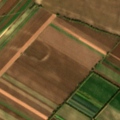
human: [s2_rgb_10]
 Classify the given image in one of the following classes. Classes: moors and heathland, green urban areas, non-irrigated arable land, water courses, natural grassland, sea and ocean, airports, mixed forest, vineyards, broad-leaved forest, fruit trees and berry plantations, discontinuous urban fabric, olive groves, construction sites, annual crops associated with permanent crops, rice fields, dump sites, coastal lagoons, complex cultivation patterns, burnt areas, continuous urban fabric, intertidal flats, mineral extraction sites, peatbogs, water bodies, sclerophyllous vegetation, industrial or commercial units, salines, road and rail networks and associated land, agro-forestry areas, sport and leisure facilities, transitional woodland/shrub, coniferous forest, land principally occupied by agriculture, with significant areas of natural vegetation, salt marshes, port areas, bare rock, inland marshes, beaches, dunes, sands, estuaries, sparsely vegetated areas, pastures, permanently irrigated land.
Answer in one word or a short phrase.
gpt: non-irrigated arable land